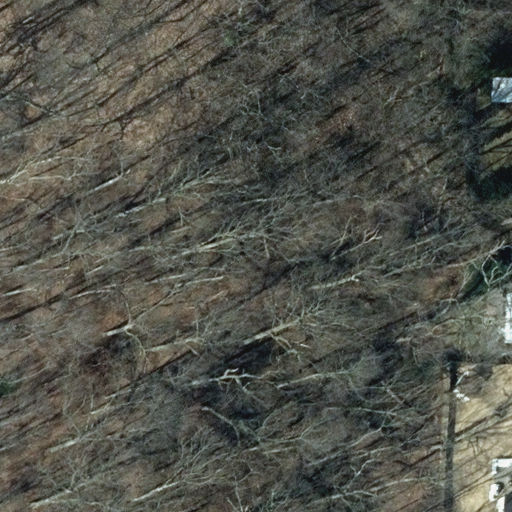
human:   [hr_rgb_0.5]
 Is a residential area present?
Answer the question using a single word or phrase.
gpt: yes

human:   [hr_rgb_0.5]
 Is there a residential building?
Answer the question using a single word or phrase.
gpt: yes

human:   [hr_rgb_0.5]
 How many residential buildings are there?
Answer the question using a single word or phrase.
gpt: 2

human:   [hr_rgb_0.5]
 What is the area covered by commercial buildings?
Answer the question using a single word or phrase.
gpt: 0m2

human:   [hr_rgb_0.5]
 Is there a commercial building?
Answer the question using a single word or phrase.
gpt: no

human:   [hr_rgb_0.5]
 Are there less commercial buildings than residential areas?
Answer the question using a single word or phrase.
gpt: yes

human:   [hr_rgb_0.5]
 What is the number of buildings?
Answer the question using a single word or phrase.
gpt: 3

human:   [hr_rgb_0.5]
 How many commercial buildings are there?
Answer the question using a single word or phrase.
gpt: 0

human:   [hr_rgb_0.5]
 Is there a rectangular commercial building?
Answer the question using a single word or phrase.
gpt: no

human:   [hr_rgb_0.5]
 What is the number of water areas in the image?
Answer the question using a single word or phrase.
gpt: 0

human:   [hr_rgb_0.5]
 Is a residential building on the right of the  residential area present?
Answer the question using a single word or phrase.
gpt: yes

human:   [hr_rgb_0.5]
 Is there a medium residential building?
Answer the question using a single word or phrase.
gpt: yes

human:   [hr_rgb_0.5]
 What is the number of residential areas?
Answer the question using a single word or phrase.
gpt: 1

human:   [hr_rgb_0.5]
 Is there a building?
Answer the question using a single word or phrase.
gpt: yes

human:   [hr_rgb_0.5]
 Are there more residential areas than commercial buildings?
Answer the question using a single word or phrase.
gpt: yes

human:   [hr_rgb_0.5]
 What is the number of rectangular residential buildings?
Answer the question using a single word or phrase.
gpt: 2

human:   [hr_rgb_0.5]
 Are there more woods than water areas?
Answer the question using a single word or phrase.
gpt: yes

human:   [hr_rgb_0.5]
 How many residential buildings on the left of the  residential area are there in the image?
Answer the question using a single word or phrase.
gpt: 0

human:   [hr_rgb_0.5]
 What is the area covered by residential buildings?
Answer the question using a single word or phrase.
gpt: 289m2

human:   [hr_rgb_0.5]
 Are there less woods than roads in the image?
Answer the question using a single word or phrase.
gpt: no

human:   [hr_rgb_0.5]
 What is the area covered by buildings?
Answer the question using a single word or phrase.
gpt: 297m2

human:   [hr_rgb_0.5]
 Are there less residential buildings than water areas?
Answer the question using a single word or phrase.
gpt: no

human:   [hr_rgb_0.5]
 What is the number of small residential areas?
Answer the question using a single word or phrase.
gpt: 0

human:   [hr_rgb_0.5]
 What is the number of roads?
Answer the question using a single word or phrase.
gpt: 0

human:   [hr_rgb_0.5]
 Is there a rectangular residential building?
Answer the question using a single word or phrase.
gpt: yes

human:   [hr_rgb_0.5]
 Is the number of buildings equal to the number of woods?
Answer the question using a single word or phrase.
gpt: no

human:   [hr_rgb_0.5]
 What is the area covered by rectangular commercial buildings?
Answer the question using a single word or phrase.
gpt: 0m2

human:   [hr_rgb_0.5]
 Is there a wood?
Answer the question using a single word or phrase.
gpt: yes

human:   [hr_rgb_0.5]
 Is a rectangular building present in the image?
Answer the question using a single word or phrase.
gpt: yes

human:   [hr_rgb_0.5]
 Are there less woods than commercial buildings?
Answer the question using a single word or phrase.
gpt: no

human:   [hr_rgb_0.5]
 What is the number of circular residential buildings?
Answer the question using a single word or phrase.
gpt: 0

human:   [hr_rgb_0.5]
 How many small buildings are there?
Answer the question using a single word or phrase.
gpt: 1

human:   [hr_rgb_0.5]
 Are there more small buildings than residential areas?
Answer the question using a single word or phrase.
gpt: no

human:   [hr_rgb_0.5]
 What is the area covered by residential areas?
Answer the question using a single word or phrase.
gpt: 10637m2

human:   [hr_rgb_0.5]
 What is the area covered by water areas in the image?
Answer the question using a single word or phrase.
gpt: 0m2

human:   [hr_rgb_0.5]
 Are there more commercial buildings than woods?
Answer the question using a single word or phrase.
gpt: no

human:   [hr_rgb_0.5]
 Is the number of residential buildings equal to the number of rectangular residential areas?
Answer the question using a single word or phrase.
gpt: no

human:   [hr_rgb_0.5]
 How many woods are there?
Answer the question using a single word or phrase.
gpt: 1

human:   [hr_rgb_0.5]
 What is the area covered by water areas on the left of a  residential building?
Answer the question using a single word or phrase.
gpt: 0m2

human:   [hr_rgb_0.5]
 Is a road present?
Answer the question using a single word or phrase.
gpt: no

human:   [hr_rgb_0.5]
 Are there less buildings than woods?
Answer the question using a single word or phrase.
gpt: no

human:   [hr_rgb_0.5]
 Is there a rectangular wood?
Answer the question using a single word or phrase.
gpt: yes

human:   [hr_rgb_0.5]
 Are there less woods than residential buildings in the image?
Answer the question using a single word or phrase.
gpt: yes

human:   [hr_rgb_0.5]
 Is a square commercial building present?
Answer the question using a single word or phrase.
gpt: no

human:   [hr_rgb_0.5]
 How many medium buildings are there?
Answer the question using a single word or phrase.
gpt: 2

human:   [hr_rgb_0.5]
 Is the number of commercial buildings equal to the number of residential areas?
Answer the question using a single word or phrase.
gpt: no

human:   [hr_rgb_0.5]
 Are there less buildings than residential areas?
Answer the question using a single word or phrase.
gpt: no

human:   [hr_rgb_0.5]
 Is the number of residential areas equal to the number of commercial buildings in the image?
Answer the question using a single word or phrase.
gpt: no

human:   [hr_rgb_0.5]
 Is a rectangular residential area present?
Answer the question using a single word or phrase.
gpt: yes

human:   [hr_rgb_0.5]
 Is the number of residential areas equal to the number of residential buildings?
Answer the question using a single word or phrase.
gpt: no

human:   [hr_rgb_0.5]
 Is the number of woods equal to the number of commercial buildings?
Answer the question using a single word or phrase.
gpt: no

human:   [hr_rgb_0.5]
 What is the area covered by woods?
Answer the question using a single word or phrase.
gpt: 9151m2

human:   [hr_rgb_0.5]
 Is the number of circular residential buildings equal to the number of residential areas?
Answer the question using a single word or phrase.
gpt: no

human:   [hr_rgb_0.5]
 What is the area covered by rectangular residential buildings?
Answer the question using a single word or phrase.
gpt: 289m2

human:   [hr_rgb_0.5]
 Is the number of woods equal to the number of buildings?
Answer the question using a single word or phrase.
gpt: no

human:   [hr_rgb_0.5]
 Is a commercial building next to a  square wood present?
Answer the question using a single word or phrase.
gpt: no

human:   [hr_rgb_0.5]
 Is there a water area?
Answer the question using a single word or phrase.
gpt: no

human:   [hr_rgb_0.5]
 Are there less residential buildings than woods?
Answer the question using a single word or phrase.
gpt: no

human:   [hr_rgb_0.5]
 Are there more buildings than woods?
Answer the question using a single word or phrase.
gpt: yes

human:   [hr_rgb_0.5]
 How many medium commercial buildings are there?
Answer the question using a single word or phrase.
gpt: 0

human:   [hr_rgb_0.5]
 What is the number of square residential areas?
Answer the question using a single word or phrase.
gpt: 0

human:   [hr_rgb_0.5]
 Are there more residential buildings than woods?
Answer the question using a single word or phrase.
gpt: yes

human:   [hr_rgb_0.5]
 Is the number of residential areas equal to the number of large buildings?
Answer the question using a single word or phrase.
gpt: no

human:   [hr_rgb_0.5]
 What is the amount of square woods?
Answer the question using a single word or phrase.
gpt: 0